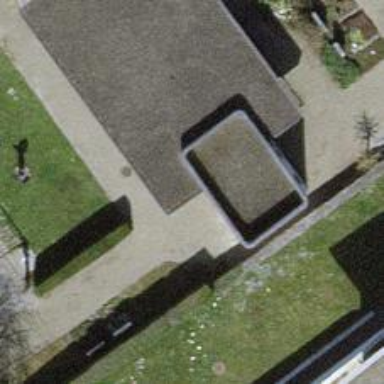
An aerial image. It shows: Toilets are available here.